Brain MRI, t2w sequence, axial 2D slice.
Patient: age 38, sex F, weight 78 kg, height 1.78 m
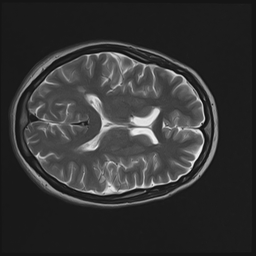